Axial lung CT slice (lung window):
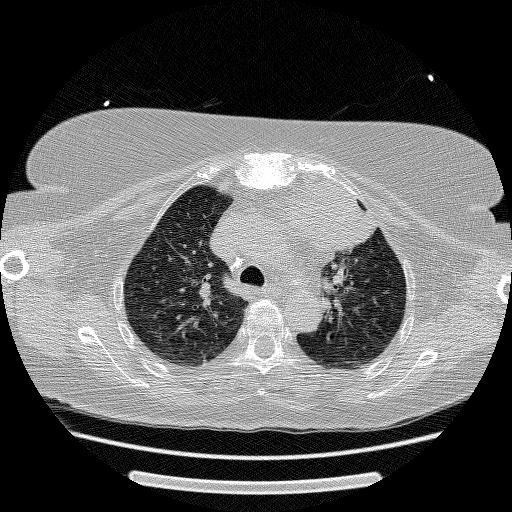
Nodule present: no